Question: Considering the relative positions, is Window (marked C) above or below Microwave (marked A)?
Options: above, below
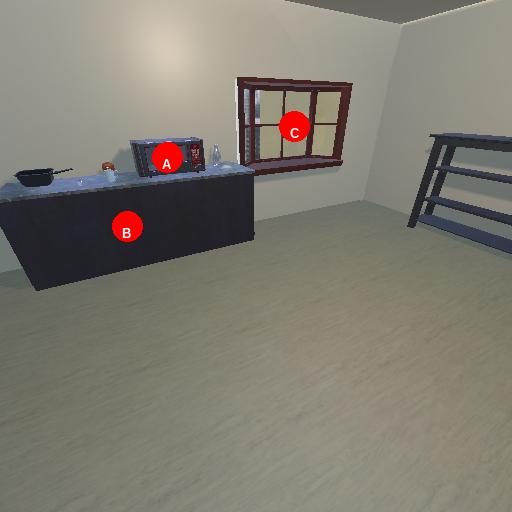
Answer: above